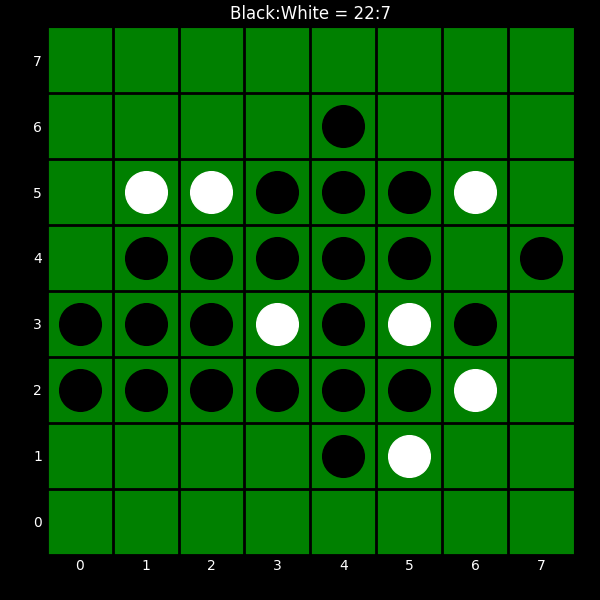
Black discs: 22
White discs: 7